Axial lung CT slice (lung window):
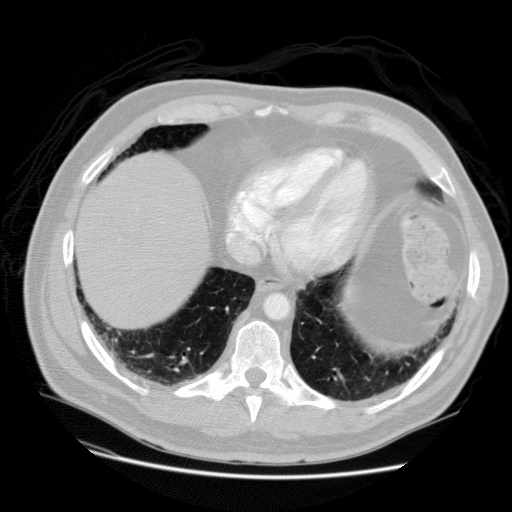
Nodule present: no